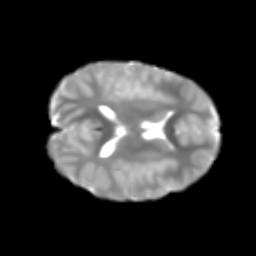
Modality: T2w
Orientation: axial
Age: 6
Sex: male
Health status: healthy